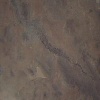
Label: land